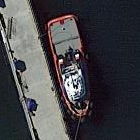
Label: Towing_vessel